Question: I am developing an application in Android 2.1 which requires loading of views dyamically based on button click. Here is the rough layout of my Activity.

Say on Clicking button1, it should display imageview, and on clicking button2, it should show listview, for button3 - linearlayout of button and images, and so on. All the views should be loaded in the provided white space only.
The approach I thought to follow is "Inflating layouts".But on clicking another button, old inflated layout should be removed and new inflated layout should be visible.
Are there any better ways to achieve this?? If Inflating layouts is the only better way, how can I remove old inflated layout and load new inflated layout.
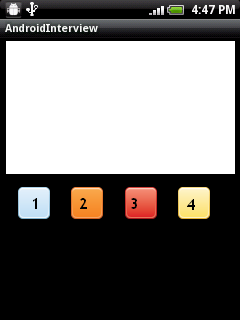
Answer: You can use a ViewFlipper to hold the three layouts and simply call 'showNext()' or 'setDisplayedChild()' to determine which layout is shown.